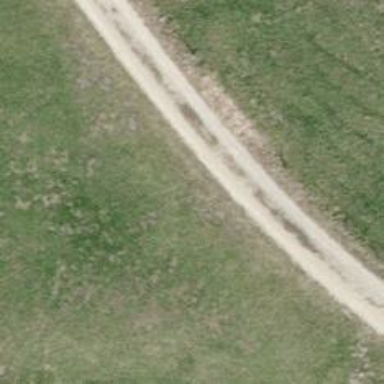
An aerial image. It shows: Track with compacted grade 2 surface.